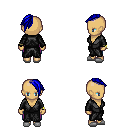
a pixel art fantasy rpg character, female body template, human, tanned skin, gray robe, magenta pants, blue long mohawk hairstyle, bracelets, white slippers, four views (front, back, left, right), 2x2 character sprite sheet, small pixel art, hard edges, no anti-aliasing